Question: In the <URL> they say you can:
> How can I get the coordinates and confidence of ?There
are two options. If you would rather not get into programming, you can
use Tesseract's hocr output format (read the Tesseract manual page for
details).
But when I created a sample hOCR output (it's an .html file), the bounding boxes and confidence levels were only available .
Am I missing something here?
I've added the sample input/output as illustration (the input is resized).
---
## This is the input image:

---
## This is Tesseract's hOCR output:
'''
<!DOCTYPE html PUBLIC "-//W3C//DTD HTML 4.01 Transitional//EN" "http://www.w3.org/TR/html4/loose.dtd">
<html>
<head>
<title></title>
<meta http-equiv="Content-Type" content="text/html;charset=utf-8" />
<meta name='ocr-system' content='tesseract'/>
</head>
<body>
<div class='ocr_page' id='page_1' title='image "in2.tif"; bbox 0 0 1882 354'>
<div class='ocr_carea' id='block_1_1' title="bbox 78 59 457 100">
<p class='ocr_par'>
<span class='ocr_line' id='line_1_1' title="bbox 78 61 456 97"><span class='ocr_word' id='word_1_1' title="bbox 78 62 175 97"><span class='ocrx_word' id='xword_1_1' title="x_wconf -2">Dear</span></span> <span class='ocr_word' id='word_1_2' title="bbox 205 62 271 96"><span class='ocrx_word' id='xword_1_2' title="x_wconf -14">Mr:</span></span> <span class='ocr_word' id='word_1_3' title="bbox 303 61 456 97"><span class='ocrx_word' id='xword_1_3' title="x_wconf -2">Grover:</span></span></span>
</p>
</div>
<div class='ocr_carea' id='block_1_2' title="bbox 75 <PHONE> 317">
<p class='ocr_par'>
<span class='ocr_line' id='line_1_2' title="bbox 78 <PHONE> 210"><span class='ocr_word' id='word_1_4' title="bbox 78 161 111 196"><span class='ocrx_word' id='xword_1_4' title="x_wconf -2">If</span></span> <span class='ocr_word' id='word_1_5' title="bbox 137 161 270 205"><span class='ocrx_word' id='xword_1_5' title="x_wconf -2">you&#39;ve</span></span> <span class='ocr_word' id='word_1_6' title="bbox 298 162 393 197"><span class='ocrx_word' id='xword_1_6' title="x_wconf -1">been</span></span> <span class='ocr_word' id='word_1_7' title="bbox 422 161 571 206"><span class='ocrx_word' id='xword_1_7' title="x_wconf -3">looking</span></span> <span class='ocr_word' id='word_1_8' title="bbox 598 162 657 197"><span class='ocrx_word' id='xword_1_8' title="x_wconf -2">for</span></span> <span class='ocr_word' id='word_1_9' title="bbox 685 174 707 198"><span class='ocrx_word' id='xword_1_9' title="x_wconf -1">a</span></span> <span class='ocr_word' id='word_1_10' title="bbox 734 162 929 207"><span class='ocrx_word' id='xword_1_10' title="x_wconf -4">reporting</span></span> <span class='ocr_word' id='word_1_11' title="bbox <PHONE> 198"><span class='ocrx_word' id='xword_1_11' title="x_wconf -1">tool</span></span> <span class='ocr_word' id='word_1_12' title="bbox <PHONE> 199"><span class='ocrx_word' id='xword_1_12' title="x_wconf -3">that</span></span> <span class='ocr_word' id='word_1_13' title="bbox <PHONE> 199"><span class='ocrx_word' id='xword_1_13' title="x_wconf -4">allows</span></span> <span class='ocr_word' id='word_1_14' title="bbox <PHONE> 200"><span class='ocrx_word' id='xword_1_14' title="x_wconf -1">users</span></span> <span class='ocr_word' id='word_1_15' title="bbox <PHONE> 200"><span class='ocrx_word' id='xword_1_15' title="x_wconf -3">to</span></span> <span class='ocr_word' id='word_1_16' title="bbox <PHONE> 200"><span class='ocrx_word' id='xword_1_16' title="x_wconf -2">create</span></span> <span class='ocr_word' id='word_1_17' title="bbox <PHONE> 210"><span class='ocrx_word' id='xword_1_17' title="x_wconf -3">great</span></span></span>
<span class='ocr_line' id='line_1_3' title="bbox 77 <PHONE> 260"><span class='ocr_word' id='word_1_18' title="bbox 77 210 226 256"><span class='ocrx_word' id='xword_1_18' title="x_wconf -3">looking</span></span> <span class='ocr_word' id='word_1_19' title="bbox 253 216 399 256"><span class='ocrx_word' id='xword_1_19' title="x_wconf -4">reports</span></span> <span class='ocr_word' id='word_1_20' title="bbox 427 211 581 256"><span class='ocrx_word' id='xword_1_20' title="x_wconf -3">quickly,</span></span> <span class='ocr_word' id='word_1_21' title="bbox 613 224 654 248"><span class='ocrx_word' id='xword_1_21' title="x_wconf -2">as</span></span> <span class='ocr_word' id='word_1_22' title="bbox 682 213 763 248"><span class='ocrx_word' id='xword_1_22' title="x_wconf -1">well</span></span> <span class='ocr_word' id='word_1_23' title="bbox 792 224 832 248"><span class='ocrx_word' id='xword_1_23' title="x_wconf -1">as</span></span> <span class='ocr_word' id='word_1_24' title="bbox <PHONE> 258"><span class='ocrx_word' id='xword_1_24' title="x_wconf -4">providing</span></span> <span class='ocr_word' id='word_1_25' title="bbox <PHONE> 249"><span class='ocrx_word' id='xword_1_25' title="x_wconf -2">the</span></span> <span class='ocr_word' id='word_1_26' title="bbox <PHONE> 249"><span class='ocrx_word' id='xword_1_26' title="x_wconf -2">control</span></span> <span class='ocr_word' id='word_1_27' title="bbox <PHONE> 249"><span class='ocrx_word' id='xword_1_27' title="x_wconf -2">and</span></span> <span class='ocr_word' id='word_1_28' title="bbox <PHONE> 250"><span class='ocrx_word' id='xword_1_28' title="x_wconf -2">industrial</span></span> <span class='ocr_word' id='word_1_29' title="bbox <PHONE> 260"><span class='ocrx_word' id='xword_1_29' title="x_wconf -3">strength</span></span></span>
<span class='ocr_line' id='line_1_4' title="bbox 76 <PHONE> 306"><span class='ocr_word' id='word_1_30' title="bbox 76 261 243 296"><span class='ocrx_word' id='xword_1_30' title="x_wconf -2">features</span></span> <span class='ocr_word' id='word_1_31' title="bbox 272 260 353 297"><span class='ocrx_word' id='xword_1_31' title="x_wconf -2">that</span></span> <span class='ocr_word' id='word_1_32' title="bbox 381 273 427 297"><span class='ocrx_word' id='xword_1_32' title="x_wconf -1">an</span></span> <span class='ocr_word' id='word_1_33' title="bbox 458 261 499 297"><span class='ocrx_word' id='xword_1_33' title="x_wconf -2">IS</span></span> <span class='ocr_word' id='word_1_34' title="bbox 527 262 776 306"><span class='ocrx_word' id='xword_1_34' title="x_wconf -2">professional</span></span> <span class='ocr_word' id='word_1_35' title="bbox <PHONE> 299"><span class='ocrx_word' id='xword_1_35' title="x_wconf -2">demands...look</span></span> <span class='ocr_word' id='word_1_36' title="bbox <PHONE> 299"><span class='ocrx_word' id='xword_1_36' title="x_wconf -1">no</span></span> <span class='ocr_word' id='word_1_37' title="bbox <PHONE> 299"><span class='ocrx_word' id='xword_1_37' title="x_wconf -3">further!</span></span></span>
</p>
</div>
</div>
</body>
</html>
'''
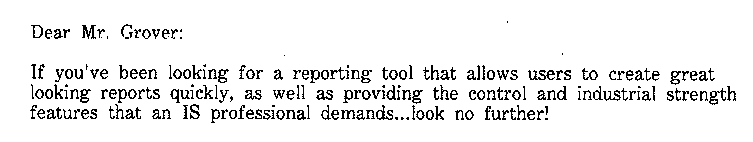
Answer: You've seen it: it isn't there.
So you can either modify Tesseract source code to output hOCR format that supports x_confs property that you want or use its 'ResultIterator' API class to get confidence at the character (symbol) level (be sure to 'SetVariable("save_blob_choices", "T")' after 'Init' method).